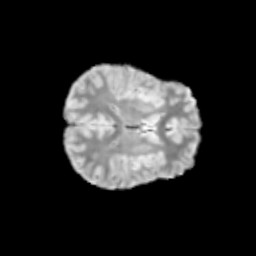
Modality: T2w
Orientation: axial
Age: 12
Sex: female
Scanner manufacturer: siemens
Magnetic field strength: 3 T
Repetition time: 3.8 s
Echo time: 0.07 s